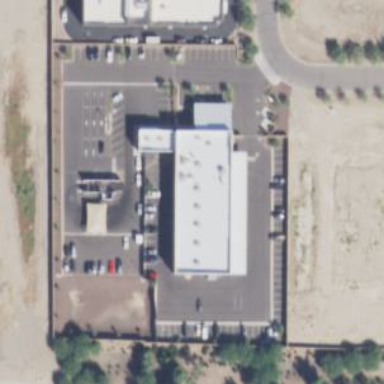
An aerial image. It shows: Building that houses car repair shop.